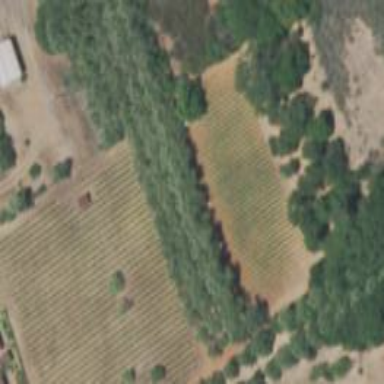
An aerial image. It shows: Vineyard growing wine grapes.